Field crop: maize
Growth stage: 2
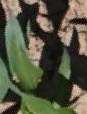
Species: maize